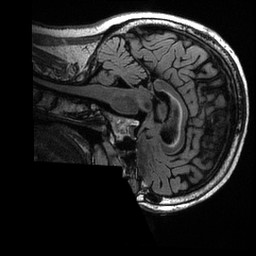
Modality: T2w
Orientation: sagittal
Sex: female
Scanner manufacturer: ge
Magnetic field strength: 3 T
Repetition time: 6 s
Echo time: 0.1265 s